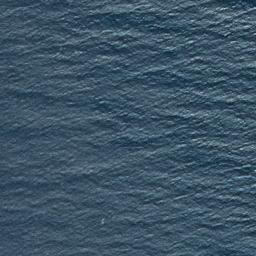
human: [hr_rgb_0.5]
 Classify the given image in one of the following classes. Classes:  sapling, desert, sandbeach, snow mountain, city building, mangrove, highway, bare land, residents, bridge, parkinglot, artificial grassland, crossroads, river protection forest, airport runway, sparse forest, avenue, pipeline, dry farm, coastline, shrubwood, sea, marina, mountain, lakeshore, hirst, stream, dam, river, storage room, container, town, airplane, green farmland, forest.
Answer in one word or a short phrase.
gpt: sea